Field crop: maize
Growth stage: 2
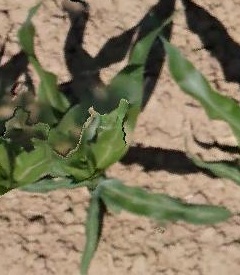
Species: maize